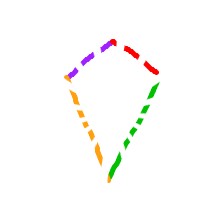
Shape: kite